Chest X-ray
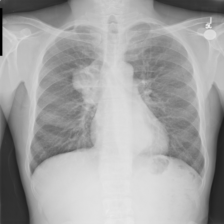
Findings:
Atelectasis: negative
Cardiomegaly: negative
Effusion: negative
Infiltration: negative
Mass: negative
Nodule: negative
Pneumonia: negative
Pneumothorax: negative
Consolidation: negative
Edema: negative
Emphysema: negative
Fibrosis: negative
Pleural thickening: negative
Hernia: negative